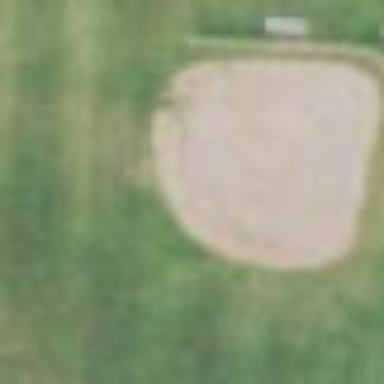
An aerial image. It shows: Softball pitch for leisure sports.